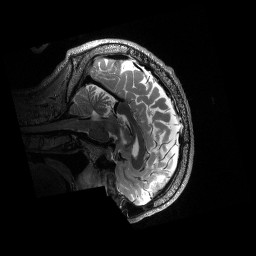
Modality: T2w
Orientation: sagittal
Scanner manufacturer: siemens
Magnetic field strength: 3 T
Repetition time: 3.2 s
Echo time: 0.563 s